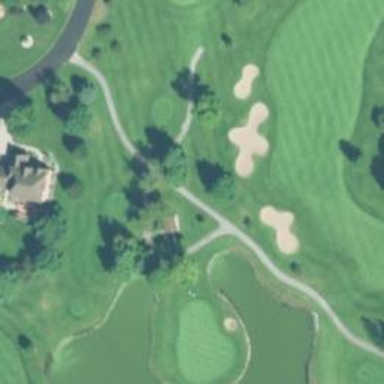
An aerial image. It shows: Path for both roads and golfers.